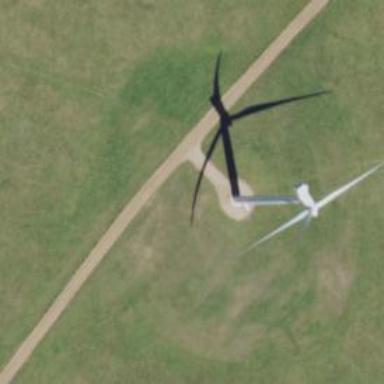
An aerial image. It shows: Wind generator using horizontal axis wind turbines.